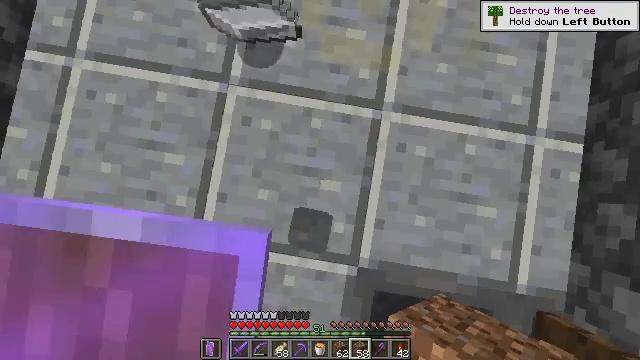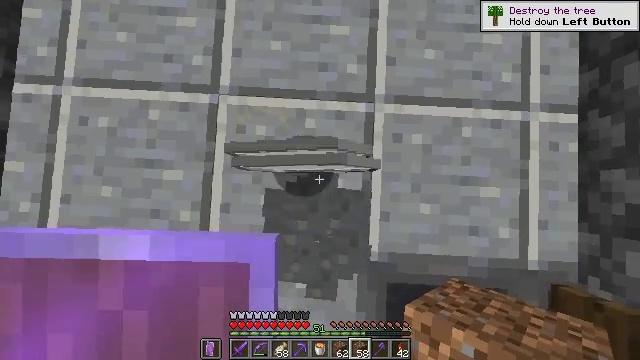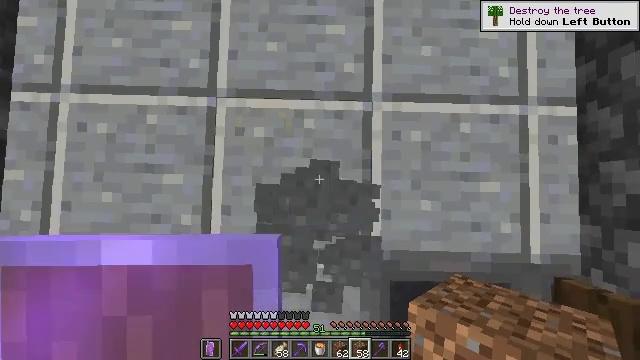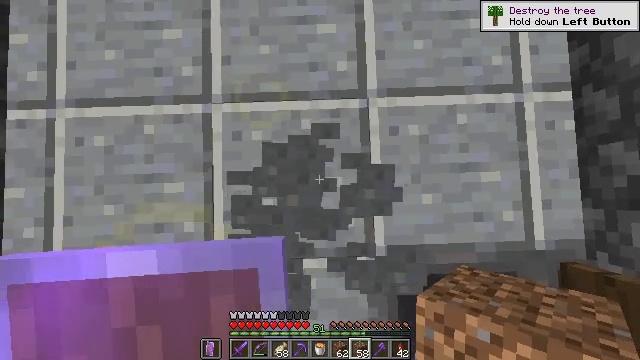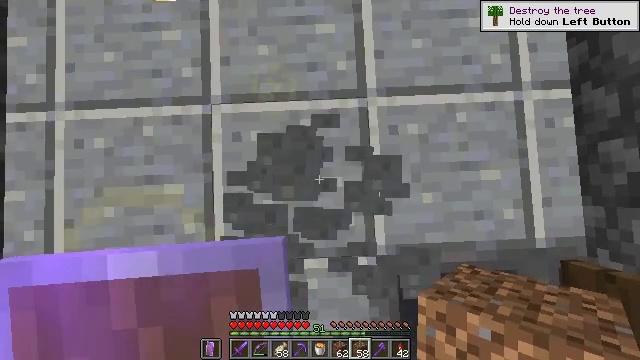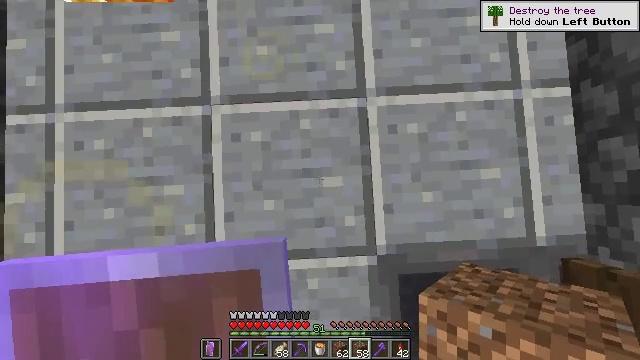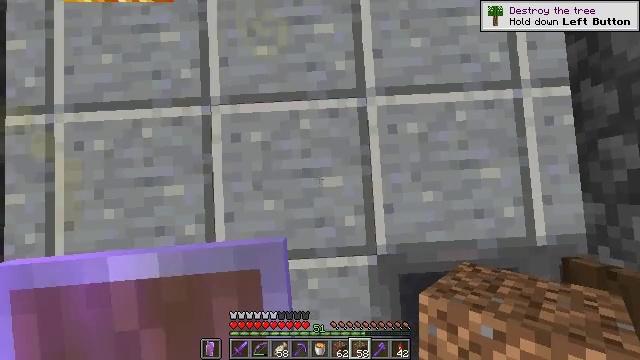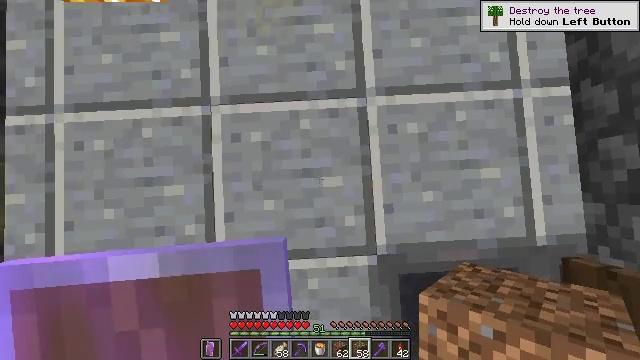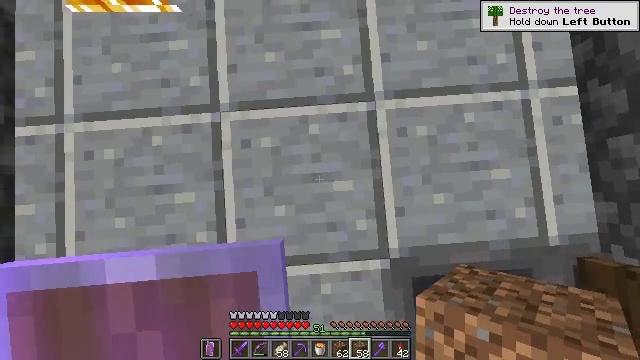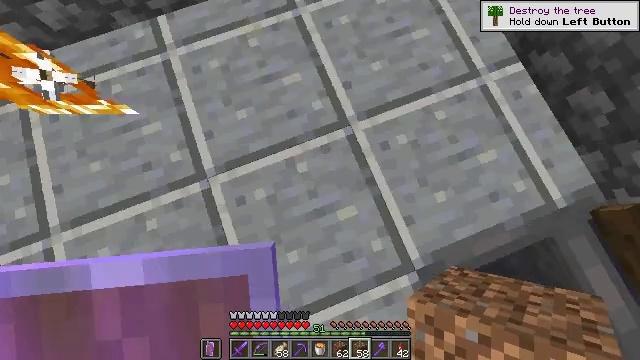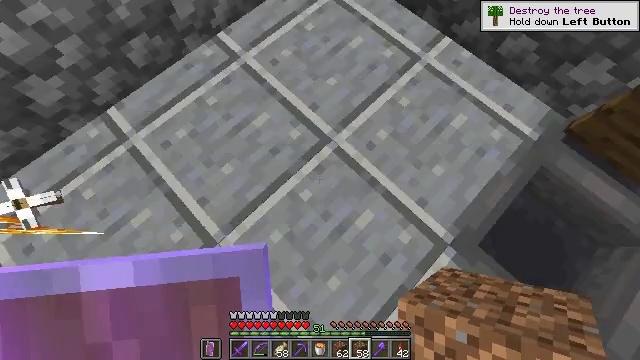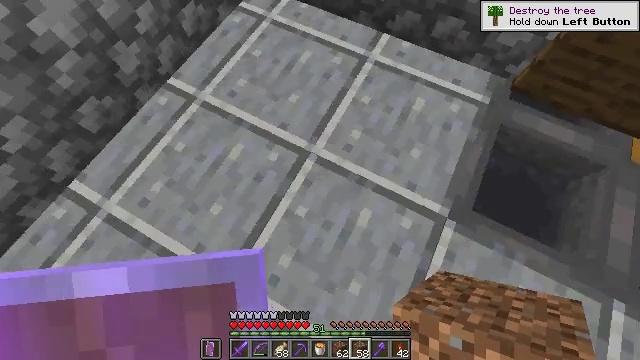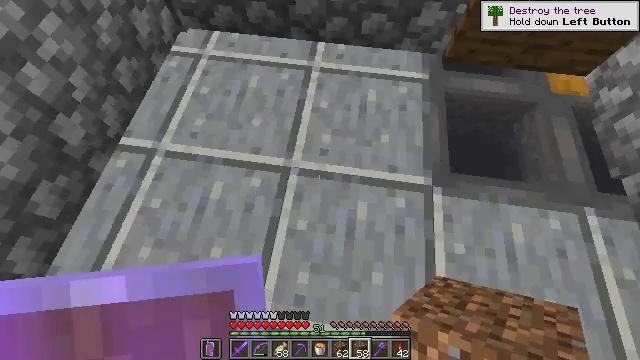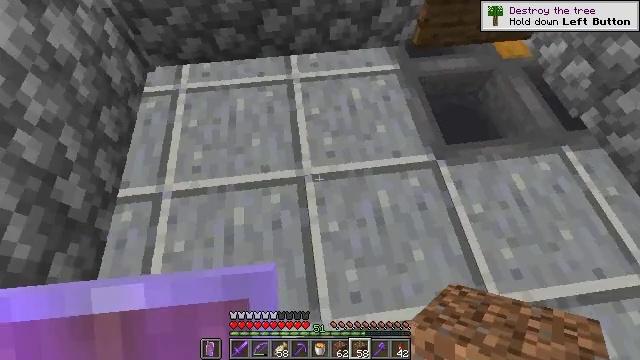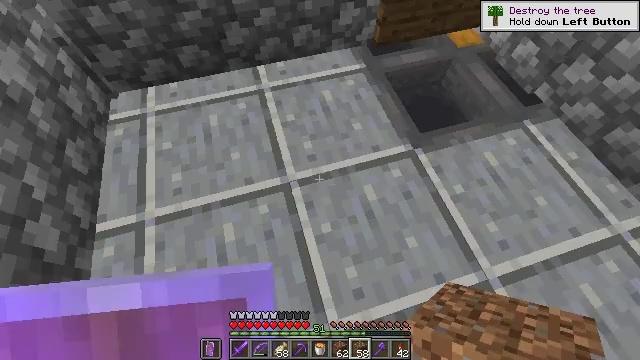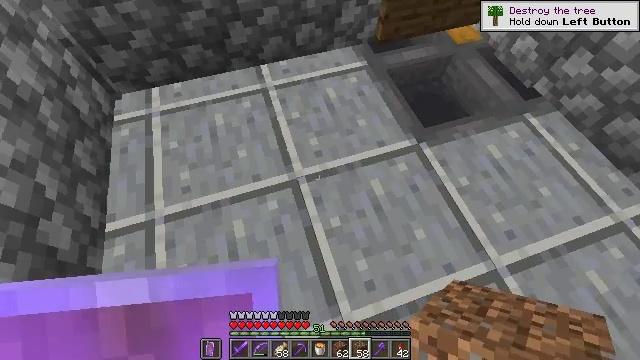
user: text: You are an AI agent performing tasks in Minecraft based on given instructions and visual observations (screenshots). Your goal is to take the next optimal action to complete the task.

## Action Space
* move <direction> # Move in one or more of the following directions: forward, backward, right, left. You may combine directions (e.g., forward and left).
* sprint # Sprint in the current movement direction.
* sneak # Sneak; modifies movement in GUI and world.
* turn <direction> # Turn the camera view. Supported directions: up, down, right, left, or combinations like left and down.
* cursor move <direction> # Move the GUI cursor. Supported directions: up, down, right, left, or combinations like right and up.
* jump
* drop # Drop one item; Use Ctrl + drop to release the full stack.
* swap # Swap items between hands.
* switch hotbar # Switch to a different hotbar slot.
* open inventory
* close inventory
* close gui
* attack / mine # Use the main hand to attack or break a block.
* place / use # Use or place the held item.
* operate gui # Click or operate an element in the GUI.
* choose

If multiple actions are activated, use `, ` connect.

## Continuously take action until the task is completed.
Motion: motion action
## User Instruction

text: Attack the polished andesite to gather it.
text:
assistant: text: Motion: no_op
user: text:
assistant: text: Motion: no_op
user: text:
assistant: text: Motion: no_op
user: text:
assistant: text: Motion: no_op
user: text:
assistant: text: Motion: no_op
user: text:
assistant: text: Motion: no_op
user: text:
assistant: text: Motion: no_op
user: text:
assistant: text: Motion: move left, turn right
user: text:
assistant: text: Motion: move left, turn right and up
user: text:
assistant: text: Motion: move left, turn right and up
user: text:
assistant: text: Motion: move left, turn right and up
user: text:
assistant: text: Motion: move left, turn right and up
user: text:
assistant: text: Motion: move left, turn right and up
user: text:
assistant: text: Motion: turn right and up
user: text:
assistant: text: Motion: turn right
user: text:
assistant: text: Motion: no_op
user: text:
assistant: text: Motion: no_op
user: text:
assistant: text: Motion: no_op
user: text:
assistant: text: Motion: no_op
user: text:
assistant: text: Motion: no_op
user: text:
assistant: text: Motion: no_op
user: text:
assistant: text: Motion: turn right and up
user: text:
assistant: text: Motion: turn right and up
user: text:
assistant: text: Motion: turn right and up
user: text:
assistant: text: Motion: turn right and up
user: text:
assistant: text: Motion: turn right and up
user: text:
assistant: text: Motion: turn right and up
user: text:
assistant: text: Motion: no_op
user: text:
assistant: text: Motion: no_op
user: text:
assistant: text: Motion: turn right and up